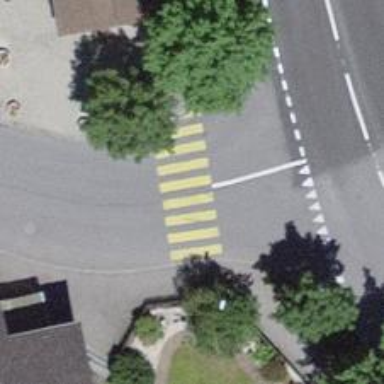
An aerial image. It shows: Zebra crossing on the road.